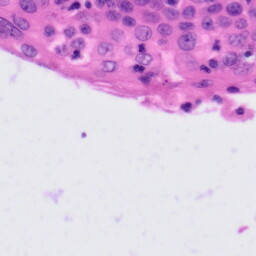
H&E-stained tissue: Tonsil